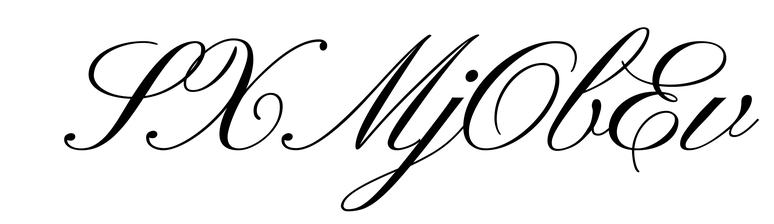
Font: PinyonScript-Regular